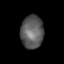
Tissue: lung
Cell type: Endothelial cells
Senescence score: 0.1867
Nuclear area (px): 737
Mean DAPI intensity: 91.532